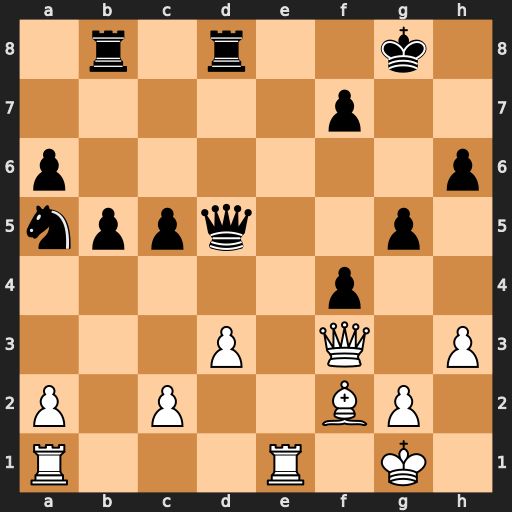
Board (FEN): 1r1r2k1/5p2/p6p/nppq2p1/5p2/3P1Q1P/P1P2BP1/R3R1K1
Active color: w
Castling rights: -
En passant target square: -
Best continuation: Re8+ Kh7 Qxd5 Rxd5 Rxb8